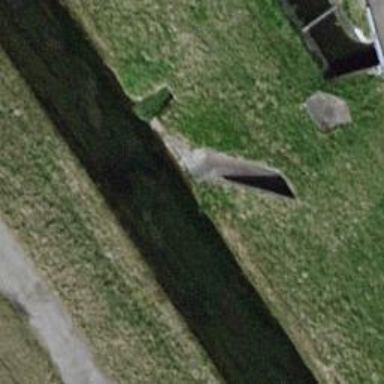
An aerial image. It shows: Canal.